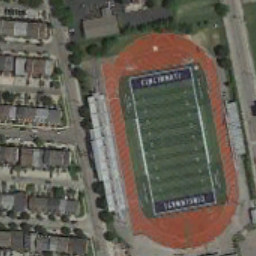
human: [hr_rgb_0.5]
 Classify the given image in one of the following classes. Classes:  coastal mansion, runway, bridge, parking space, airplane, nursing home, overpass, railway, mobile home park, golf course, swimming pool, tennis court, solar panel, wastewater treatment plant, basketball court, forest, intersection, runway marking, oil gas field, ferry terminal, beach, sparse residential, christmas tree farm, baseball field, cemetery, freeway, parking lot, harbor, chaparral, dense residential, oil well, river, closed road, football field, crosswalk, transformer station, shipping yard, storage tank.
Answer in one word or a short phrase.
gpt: football field